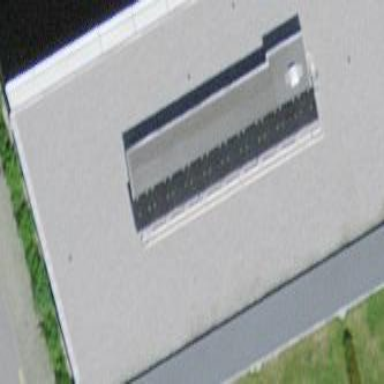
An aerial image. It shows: Part of building.